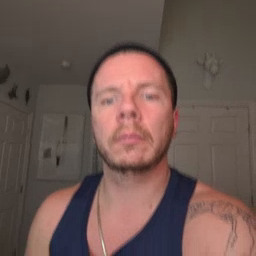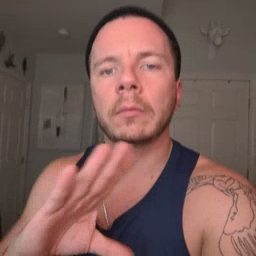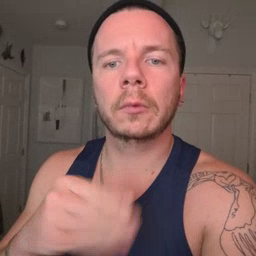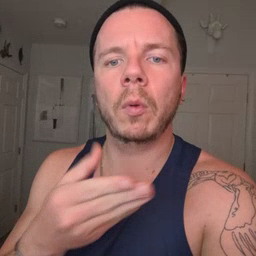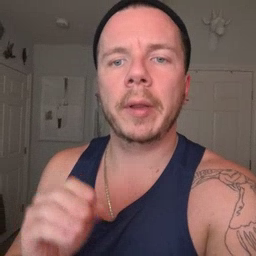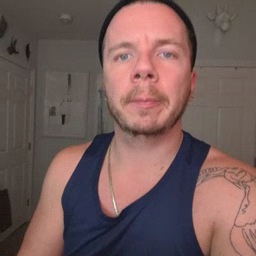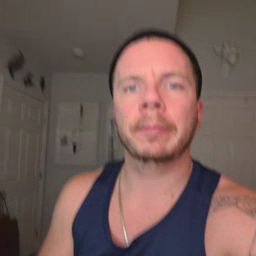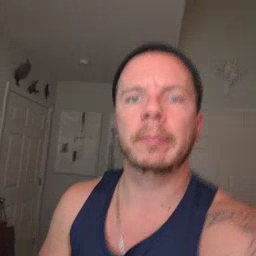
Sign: story